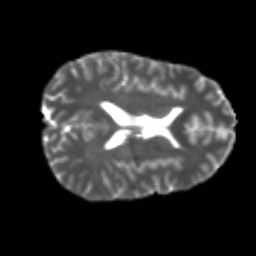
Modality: T2w
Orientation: axial
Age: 25
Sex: male
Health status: healthy
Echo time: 0.074 s